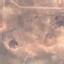
Land use / land cover: PermanentCrop